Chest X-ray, PA view. Patient: 63 years old, sex F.
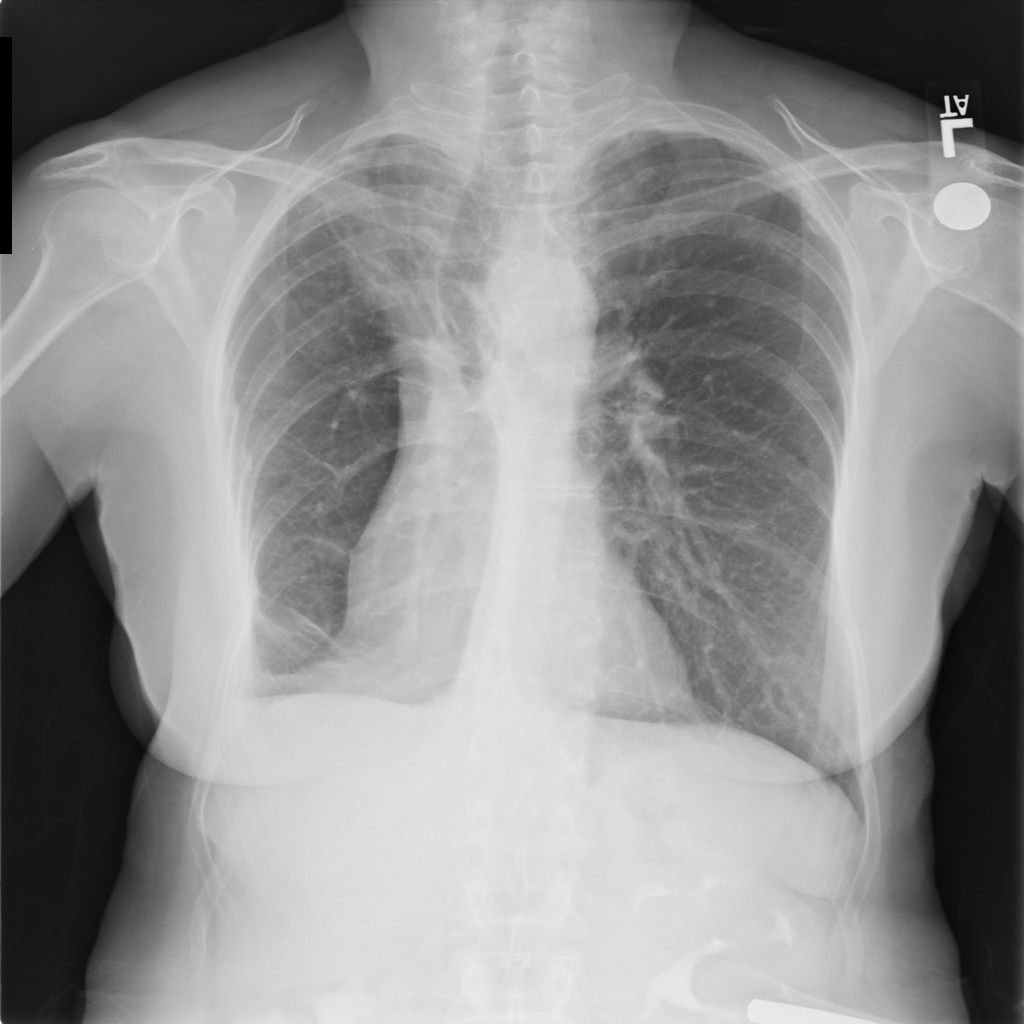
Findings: No Finding